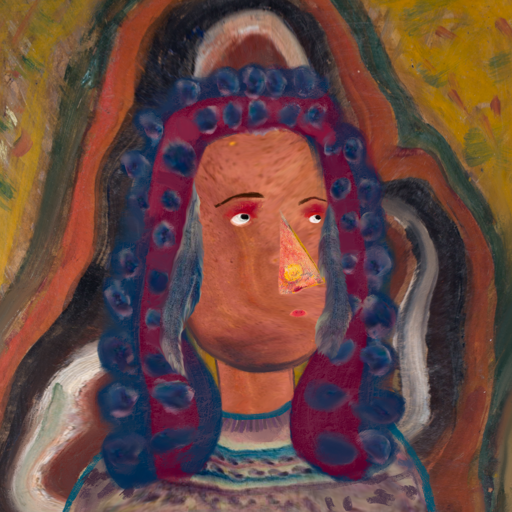
Background: AfterRaid, Head And Neck Side: Mother_And_Son_Mother, Face Side: Irani, Bust: HillGirl, Hair Side: Hill_Girl, Head Accessory: Blank, Second Necklace: Blank, Necklace: Blank, Baby: Blank